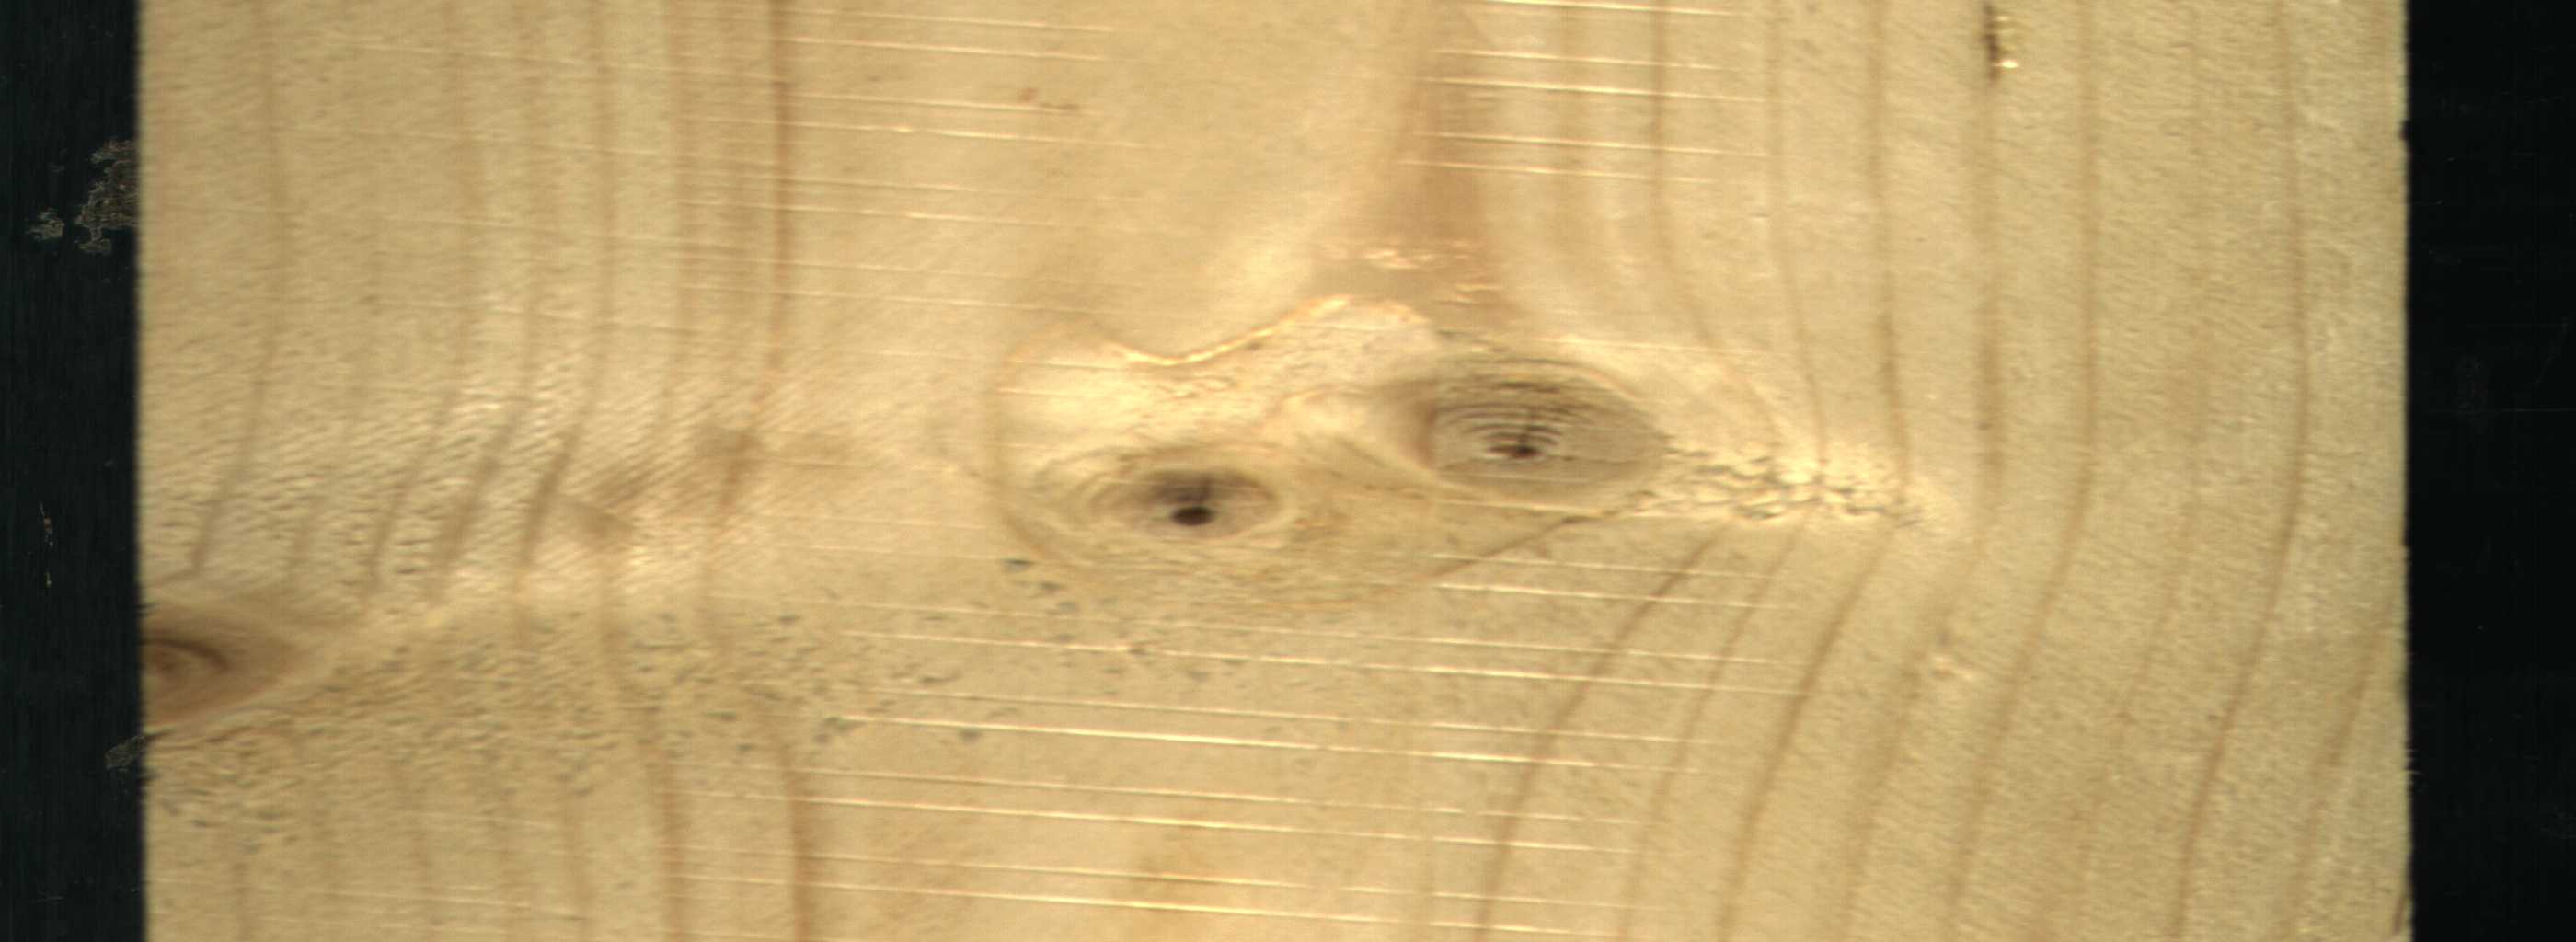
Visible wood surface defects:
resin
Live_Knot
Live_Knot
Live_Knot